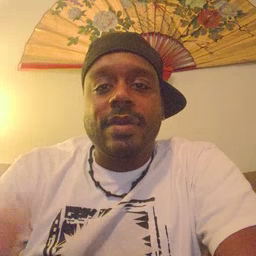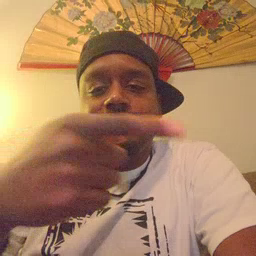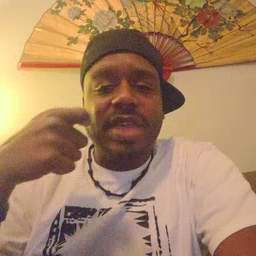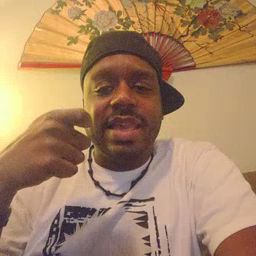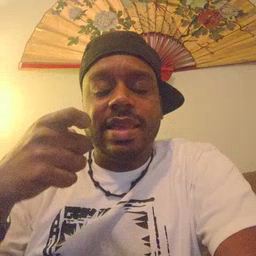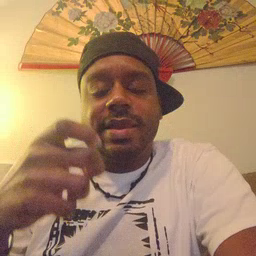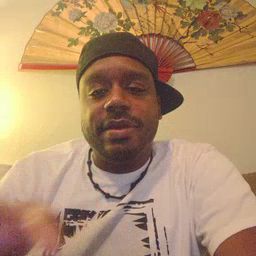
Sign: fast